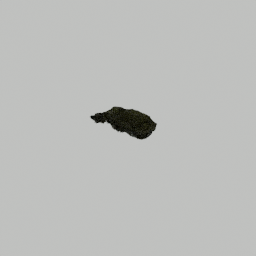
Label: nature